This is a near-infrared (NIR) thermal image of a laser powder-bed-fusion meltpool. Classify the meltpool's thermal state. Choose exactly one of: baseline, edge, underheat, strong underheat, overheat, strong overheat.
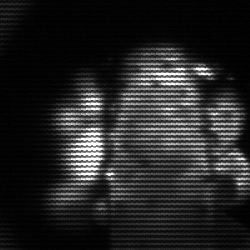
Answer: strong underheat